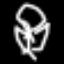
Label: angel